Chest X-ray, AP view. Patient: 58 years old, sex M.
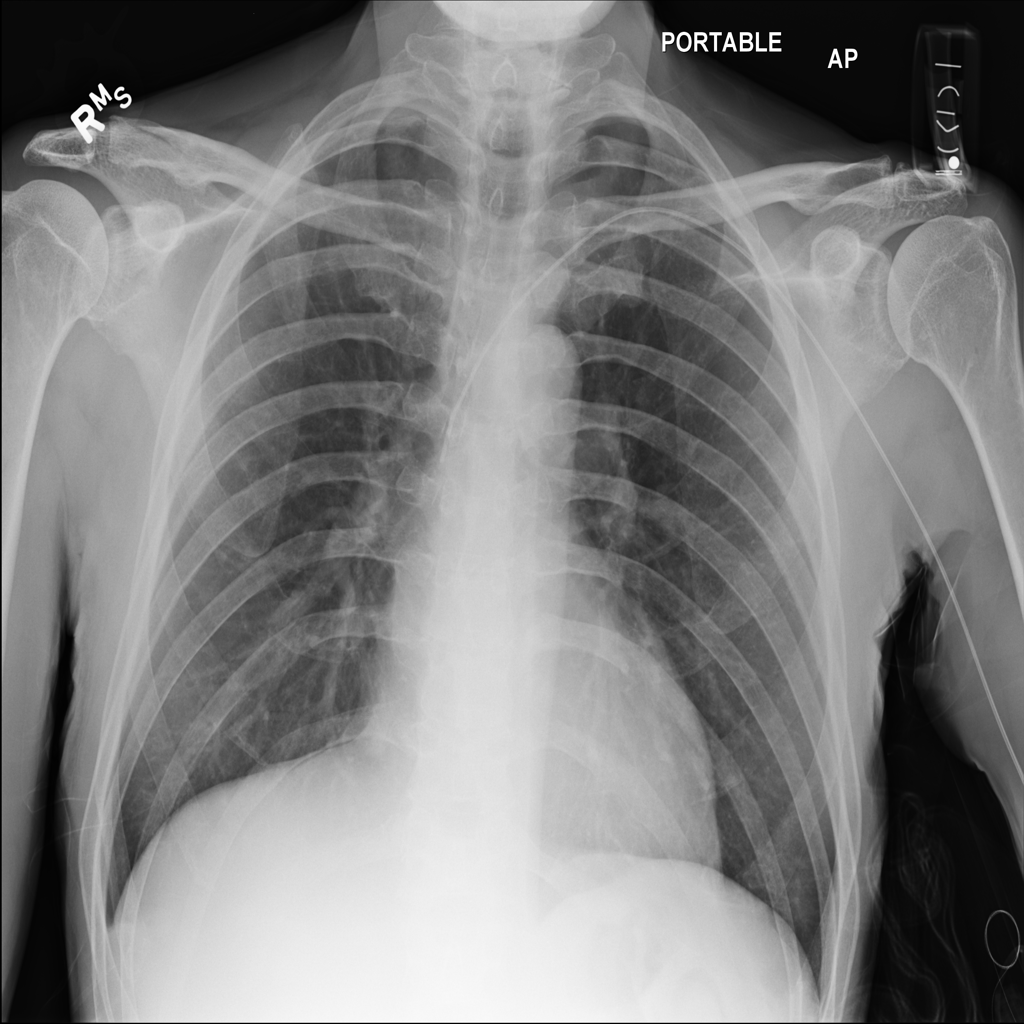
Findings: No Finding